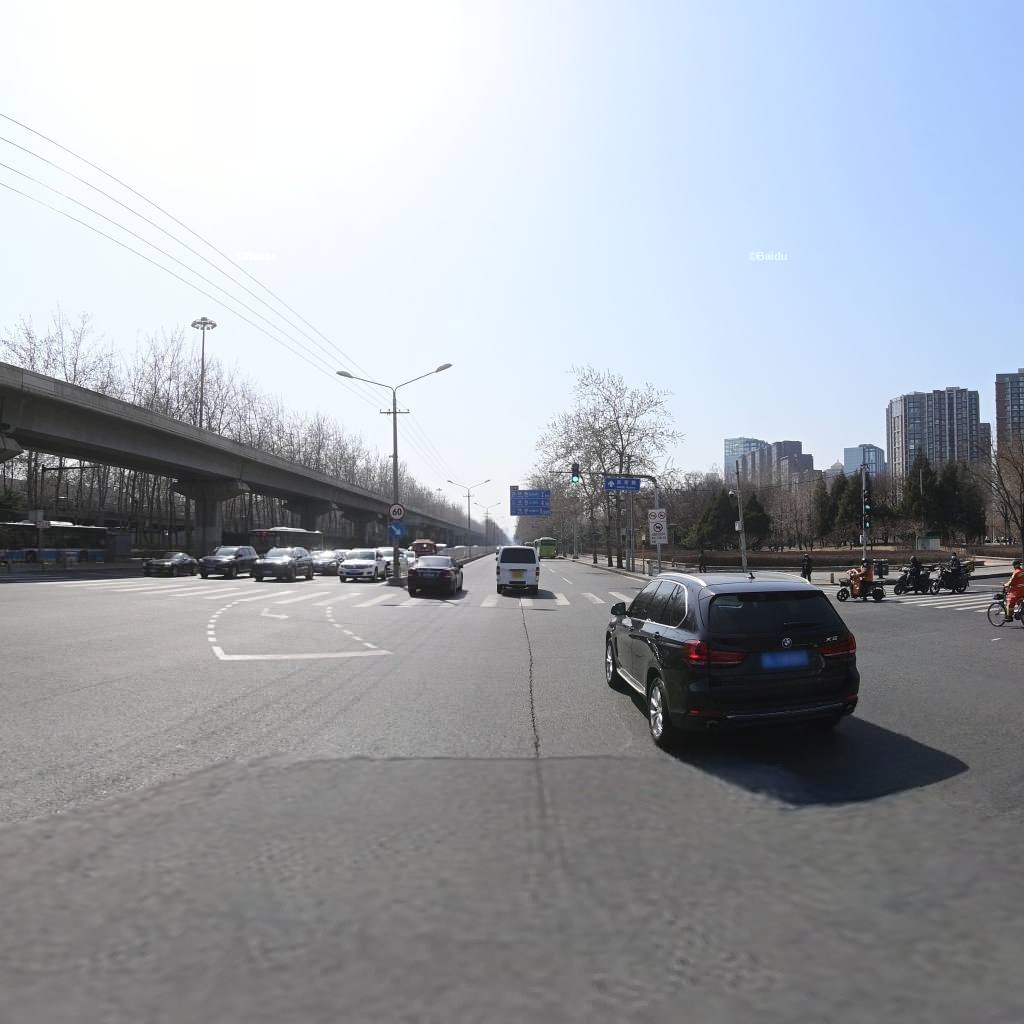
Region: Chaoyang
Road damage annotations: longitudinal crack, longitudinal crack